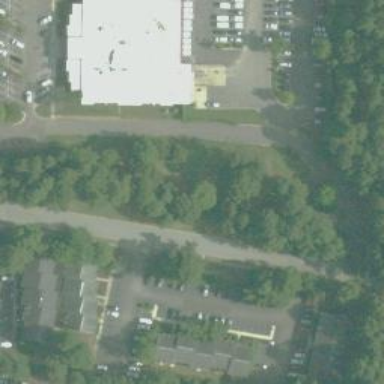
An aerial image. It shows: Commercial building.